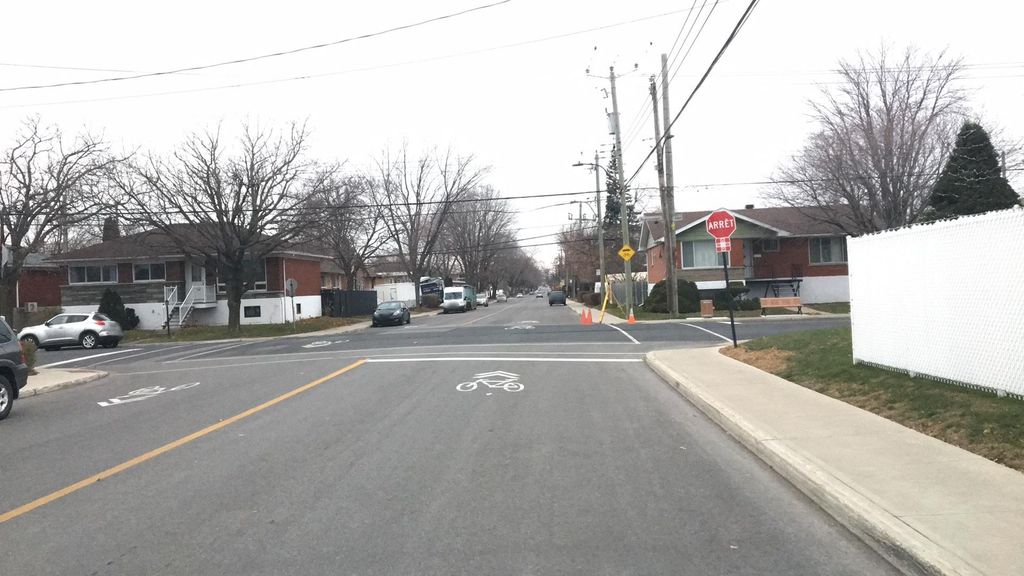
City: montreal